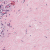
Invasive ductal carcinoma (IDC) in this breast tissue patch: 0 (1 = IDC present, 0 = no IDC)